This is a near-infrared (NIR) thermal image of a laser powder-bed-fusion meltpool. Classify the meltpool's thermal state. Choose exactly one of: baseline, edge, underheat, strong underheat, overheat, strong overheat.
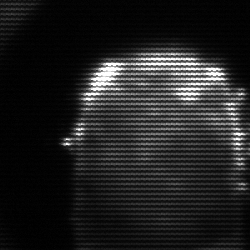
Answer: baseline